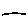
Label: line